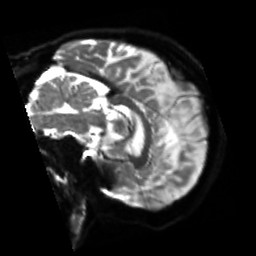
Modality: sbref
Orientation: sagittal
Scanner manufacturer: siemens
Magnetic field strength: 3 T
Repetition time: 4 s
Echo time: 0.0594 s